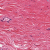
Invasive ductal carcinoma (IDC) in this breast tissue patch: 0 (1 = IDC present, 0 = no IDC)